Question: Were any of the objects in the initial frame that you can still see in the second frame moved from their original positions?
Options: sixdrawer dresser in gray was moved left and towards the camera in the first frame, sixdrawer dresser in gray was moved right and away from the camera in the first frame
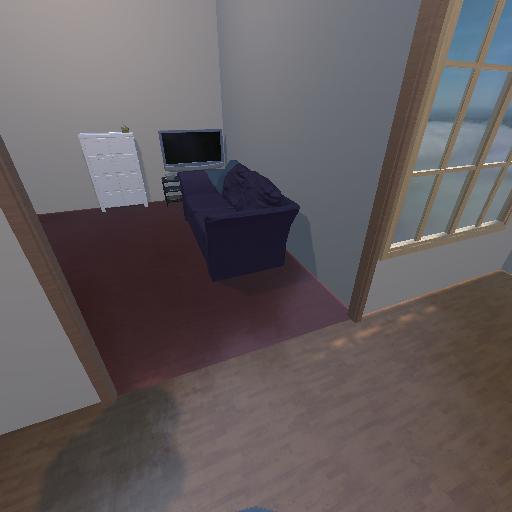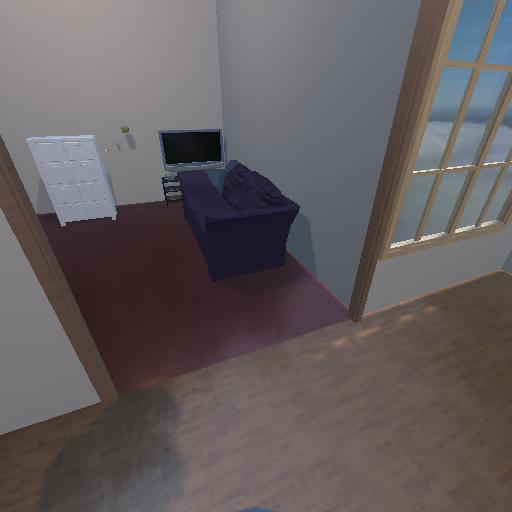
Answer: sixdrawer dresser in gray was moved left and towards the camera in the first frame